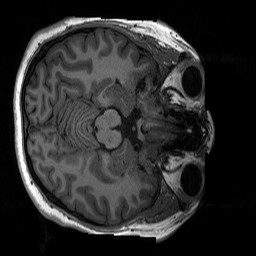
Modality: T1w
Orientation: axial
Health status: ill
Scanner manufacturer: siemens
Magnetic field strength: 3 T
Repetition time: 2.3 s
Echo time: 0.00226 s